Question: I'm getting a tinted 'adBannerView' on the device, instead the normal 'adBannerView' as it appears in the Simulator. Any ideas on this?
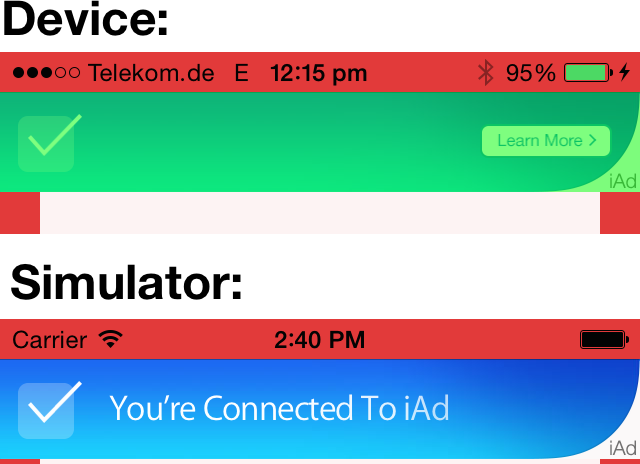
Answer: On the device, go to Settings > Developer and disable the option "Highlight Clipped Banners" to remove the colored layer.
If enabled, the colors show you if the iAd banner view is clipped (red) or not (green).
Note that this setting is system-wide, and affects not only the development builds from your app, but also production builds from all other apps downloaded from the App Store. If you change this setting, you might have to restart the app to see changes.
This feature is also discussed in the WWDC 2013 Session 613: <URL>